Question: I want to get a animation clipping image effect but I don't know how. This don't work.
'''
#img {
background: url('i1.jpg');
width: 0;
height: 0;
}
<a href="#">link</a>
<div id="img"></div>
$(function(){
$('a').click(function(){
$('img').animate({
width: '+=300px',
height: '+=212px'
});
});
});
'''

Any clues?
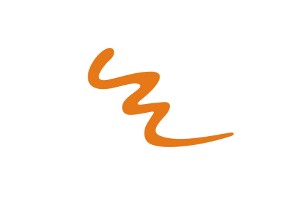
Answer: @PaulP: Try
'''
$('#img').animate({
'''
You left out the '#'